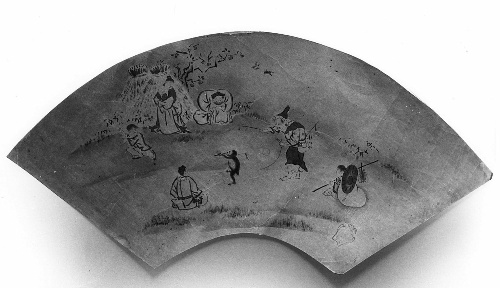
Artist: Kano Motonobu
Artist bio: Japanese, 1477–1559
Date: probably 17th century
Object type: Fan
Classification: Paintings
Medium: Color on paper
Culture: Japan
Period: Edo period (1615–1868)
Dimensions: 7 3/4 x 19 1/8 in. (19.7 x 48.6 cm)
Department: Asian Art
Credit line: Harris Brisbane Dick Fund, 1938
Accession year: 1939
Repository: Metropolitan Museum of Art, New York, NY
Tags: Men|Women|Monkeys